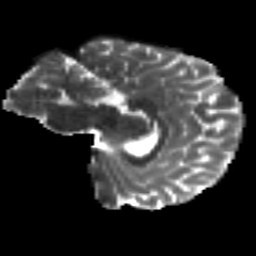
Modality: T2w
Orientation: sagittal
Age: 19
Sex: female
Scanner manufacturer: siemens
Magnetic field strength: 3 T
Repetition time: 8.8 s
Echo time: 0.085 s